Interaction volume radius: 10 \u00c5
Interaction volume height: 25 \u00c5
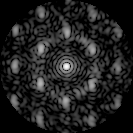
Disorder parameter: 0.5182